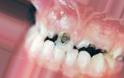
Condition: Caries